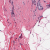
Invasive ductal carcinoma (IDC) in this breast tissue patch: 1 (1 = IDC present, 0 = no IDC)